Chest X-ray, PA view. Patient: 21 years old, sex M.
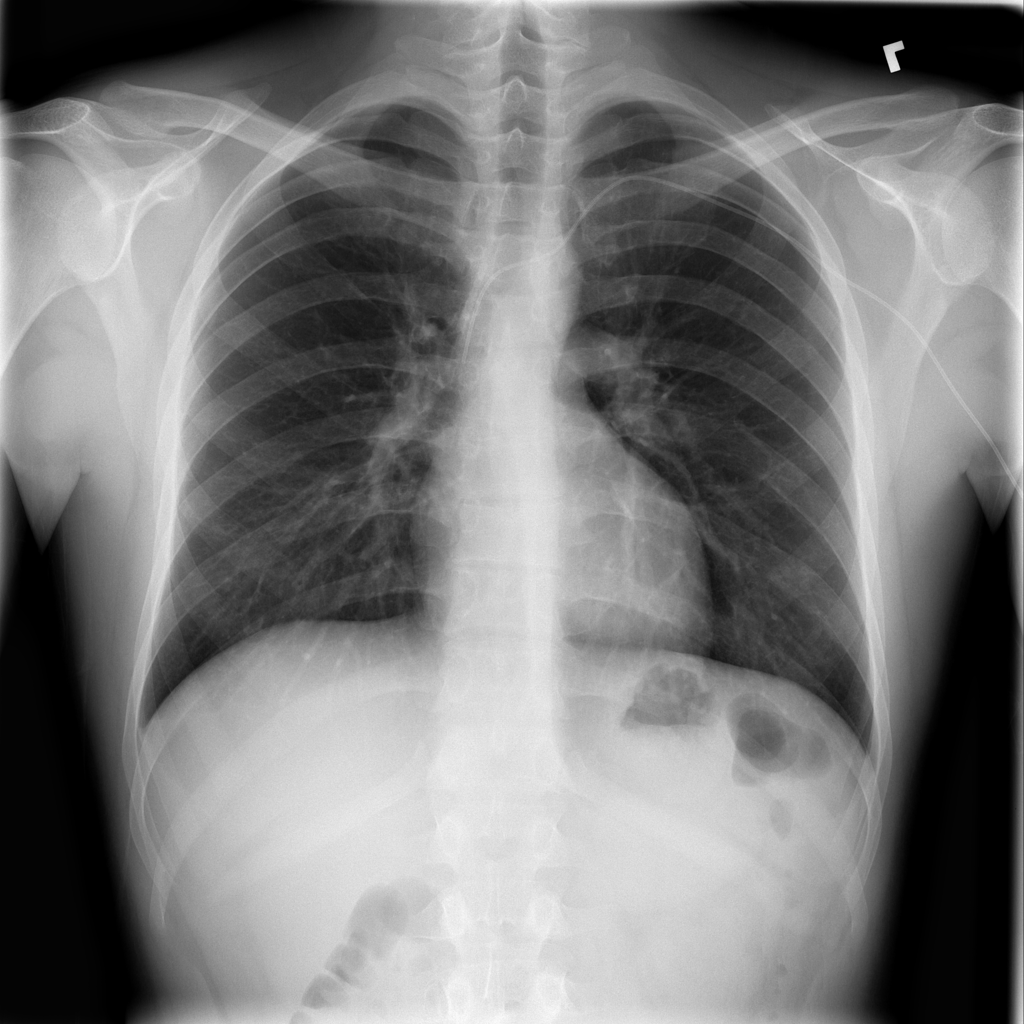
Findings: No Finding